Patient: sex M, age 17
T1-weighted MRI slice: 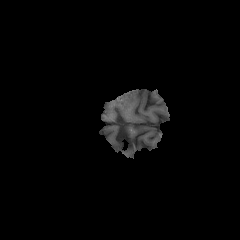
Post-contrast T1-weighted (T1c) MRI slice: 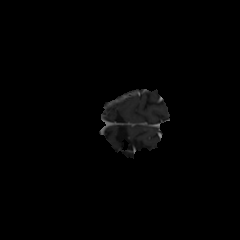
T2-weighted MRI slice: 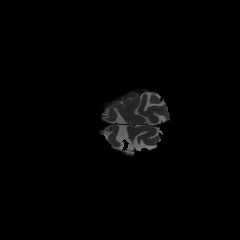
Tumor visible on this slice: no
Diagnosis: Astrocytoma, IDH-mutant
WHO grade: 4